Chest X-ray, PA view. Patient: 38 years old, sex F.
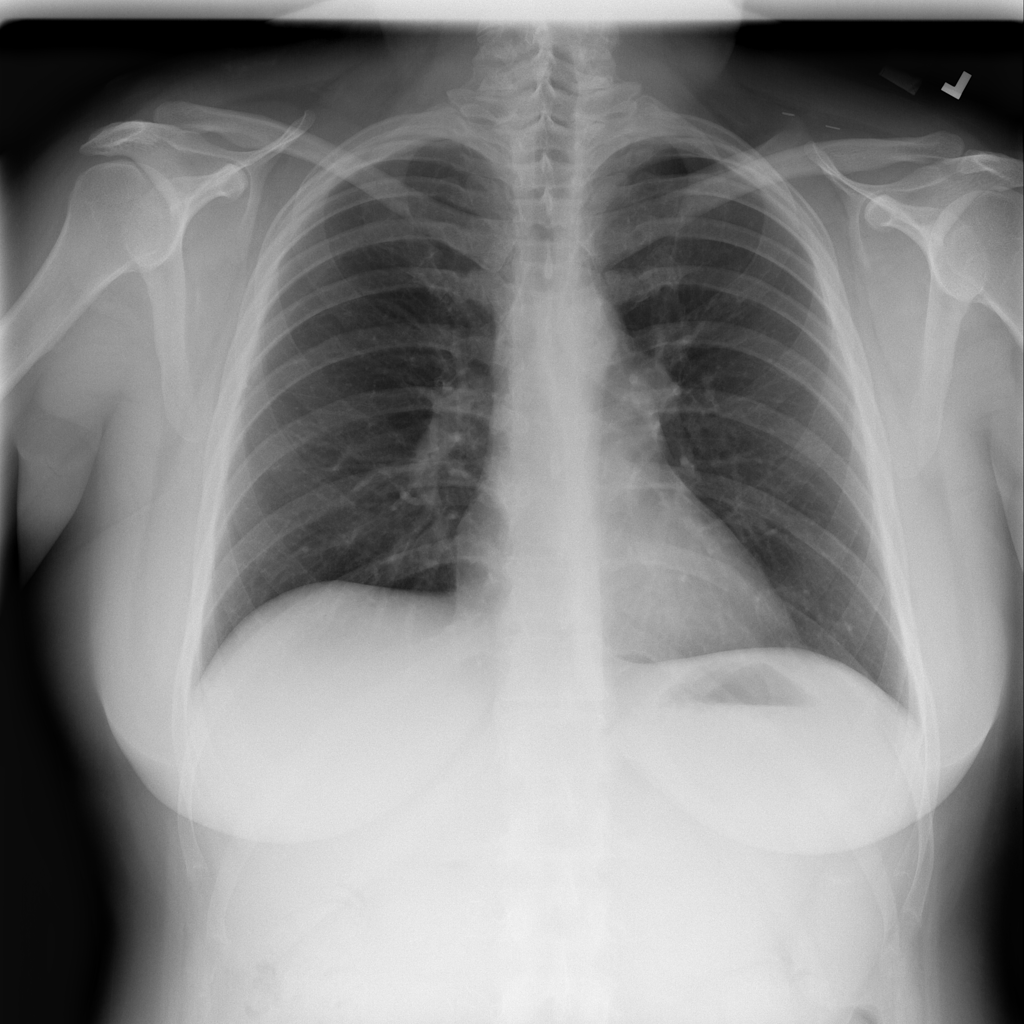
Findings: No Finding